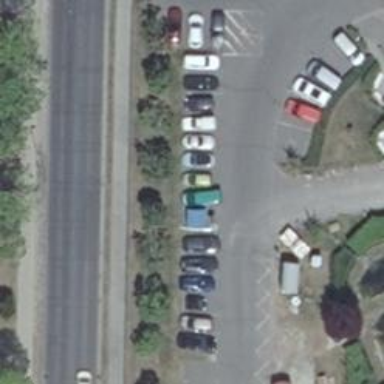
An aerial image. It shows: Asphalt service road designated as parking aisle with diagonal parking on the left side.